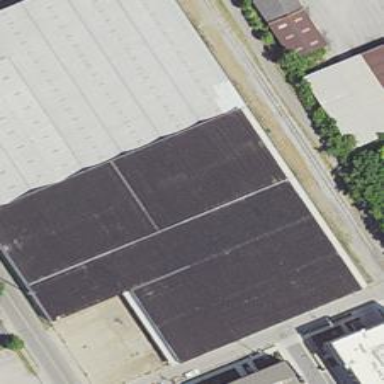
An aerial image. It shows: Warehouse building.